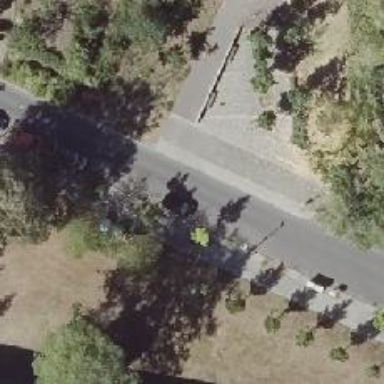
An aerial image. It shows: Residential road with asphalt surface. There are separate sidewalks on both sides.